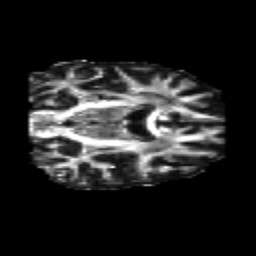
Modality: FA
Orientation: coronal
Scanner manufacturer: siemens
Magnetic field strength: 3 T
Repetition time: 6.8 s
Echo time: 0.093 s